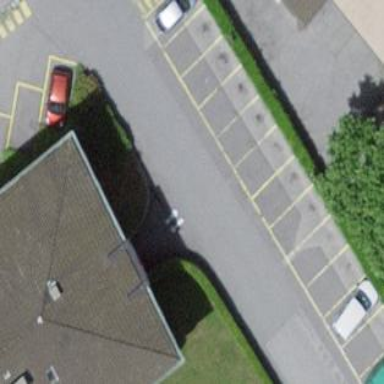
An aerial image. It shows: Parking lane designated for parking.